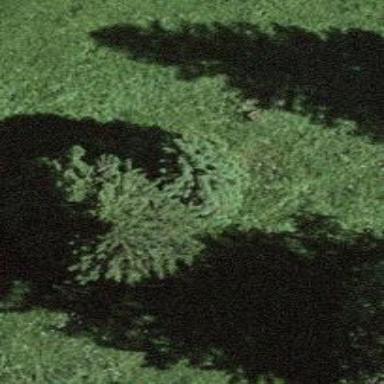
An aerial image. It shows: Single tag "natural: tree."